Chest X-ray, PA view. Patient: 56 years old, sex M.
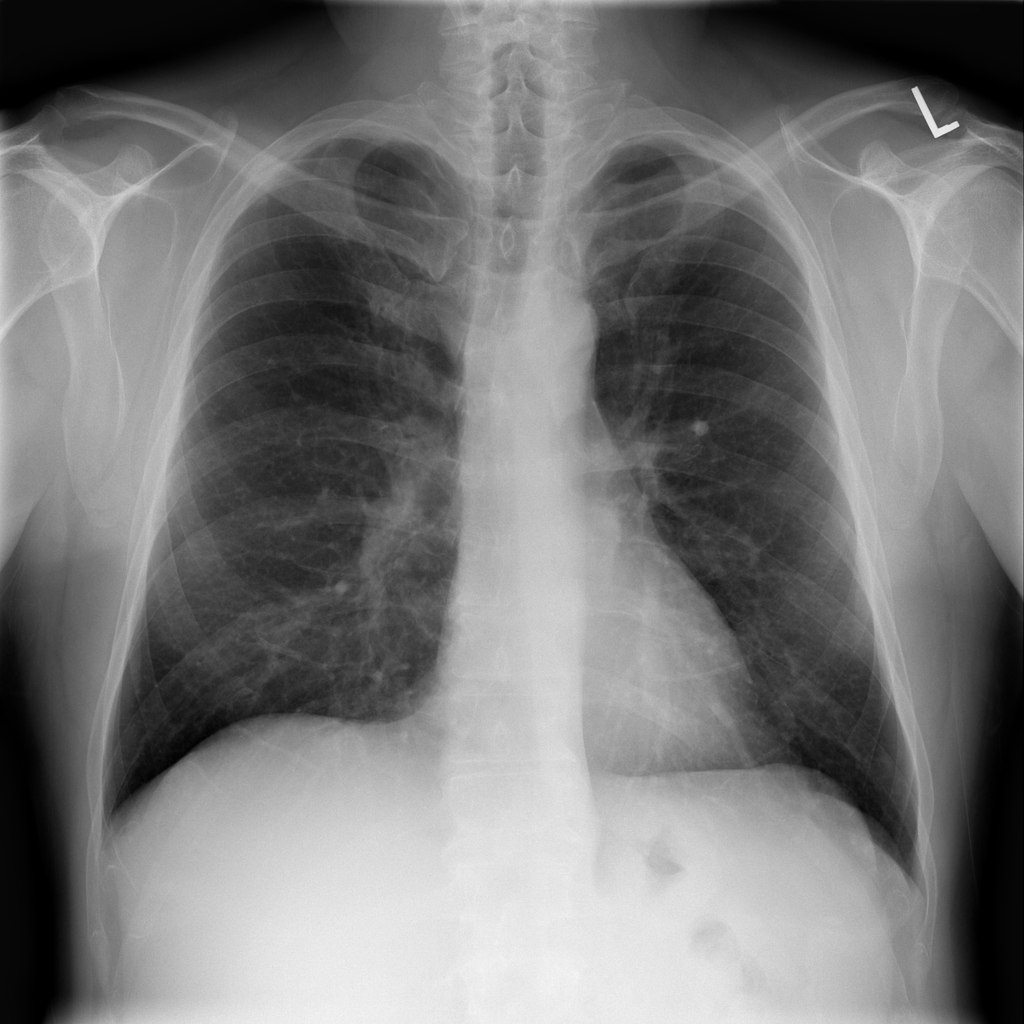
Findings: No Finding